Question: I'm trying to remove duplicates of arraylist filled with the objects "DataPerLabel".
DataPerLabel contains the following methods: getLabelname(), getLabelAdress() and getDataType().
Some background information:
The values labelname, labelAdress and dataType can be set as 1 object in an arraylist named allData by a submit button. When submit is pressed for the 2nd time i want to delete that object of the arraylist.
Picture:
Some of the code i've tried:
'''
if (submitButtonClicked == true) {
if (MessageBox.Show("This is item is already set. Do you want to delete?", "Warning", MessageBoxButtons.YesNo, MessageBoxIcon.Question) == DialogResult.Yes) {
foreach(DataPerLabel item in allData) {
if (item.getDataType().Equals(dataType) && item.getLabelAdress().Equals(adress) && item.getLabelName().Equals(label)) {
allData.Remove(item);
} else {
}
}
} else {
//no
}
}
'''
With this code i'm getting the following error: An unhandled exception of type 'System.InvalidOperationException' occurred in mscorlib.dll.
Additional error information: The collection has been changed.
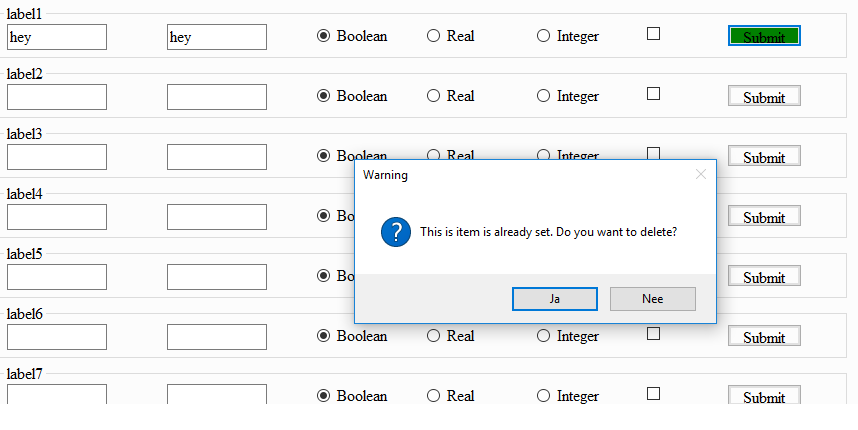
Answer: You are trying to iterate in allData list and you are also trying to modify the same list. You can keep removing datas in an other list(eg: removeItems) and then you can remove items. I mean :
'''
if (submitButtonClicked == true) {
if (MessageBox.Show("This is item is already set. Do you want to delete?", "Warning", MessageBoxButtons.YesNo, MessageBoxIcon.Question) == DialogResult.Yes) {
List<DataPerLabel> removeItems = new List<DataPerLabel>();
foreach(DataPerLabel item in allData) {
if (item.getDataType().Equals(dataType) && item.getLabelAdress().Equals(adress) && item.getLabelName().Equals(label)) {
removeItems.Add(item);
} else {
}
}
} else {
//no
}
foreach(DataPerLabel removeItem in removeItems ){
allData.Remove(removeItem);
}
}
'''